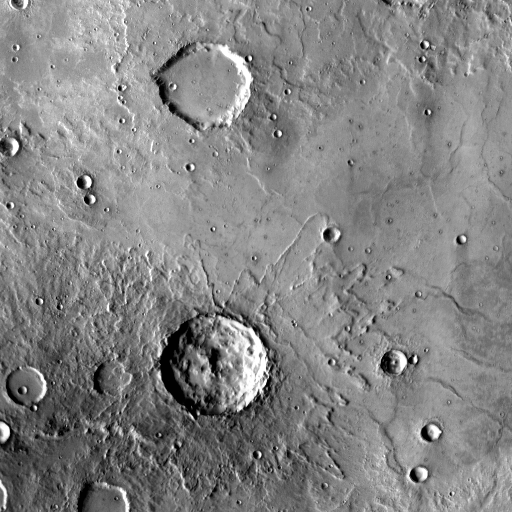
Crater classes present: Background, Other, Layered, Buried, Secondary